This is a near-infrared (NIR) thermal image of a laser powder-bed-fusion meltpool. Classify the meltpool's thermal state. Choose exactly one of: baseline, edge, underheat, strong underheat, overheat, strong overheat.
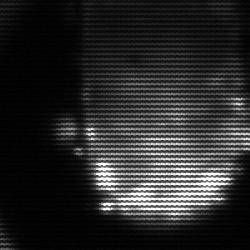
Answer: baseline